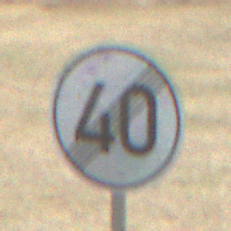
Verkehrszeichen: EndeGeschwindigkeit40
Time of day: Midday
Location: Outdoor (Nature)
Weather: Clear
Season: NotSpecified
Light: Natural